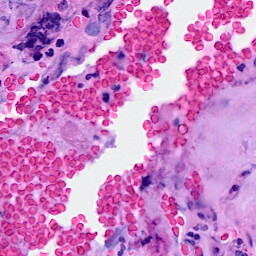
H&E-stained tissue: Breast